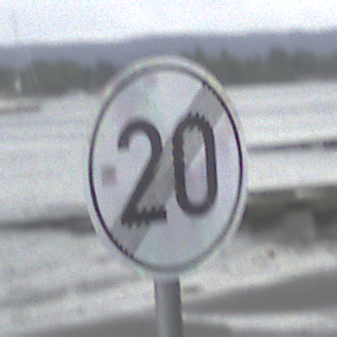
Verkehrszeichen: EndeGeschwindigkeit20
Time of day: Midday
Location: Outdoor (Suburban)
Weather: Overcast
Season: NotSpecified
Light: Natural